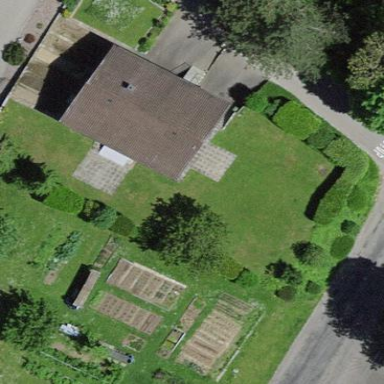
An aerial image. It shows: Simple house.